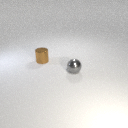
small gray metal sphere to the right of small brown metal cylinder